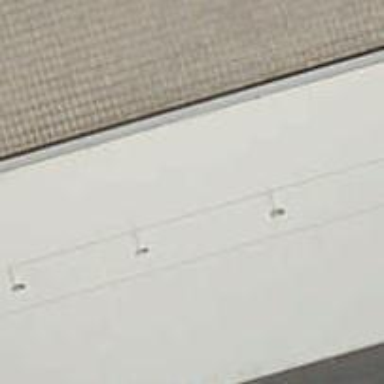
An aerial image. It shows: Close-up view of roof part of building.